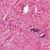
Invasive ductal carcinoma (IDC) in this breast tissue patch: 0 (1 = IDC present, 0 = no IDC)